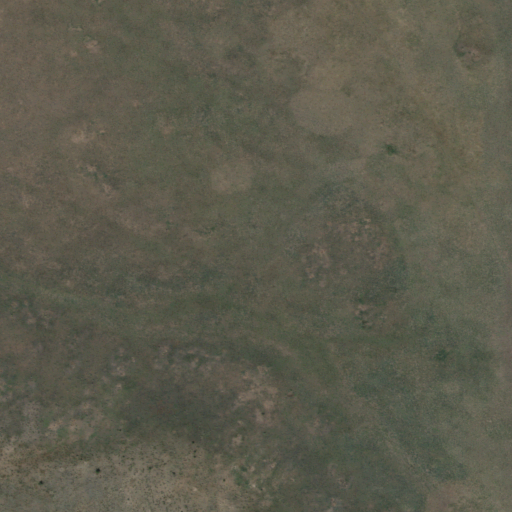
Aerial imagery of depression(s) in Arizona named Bishop Lake containing shrub and grassland